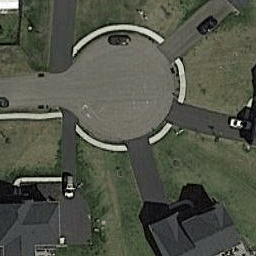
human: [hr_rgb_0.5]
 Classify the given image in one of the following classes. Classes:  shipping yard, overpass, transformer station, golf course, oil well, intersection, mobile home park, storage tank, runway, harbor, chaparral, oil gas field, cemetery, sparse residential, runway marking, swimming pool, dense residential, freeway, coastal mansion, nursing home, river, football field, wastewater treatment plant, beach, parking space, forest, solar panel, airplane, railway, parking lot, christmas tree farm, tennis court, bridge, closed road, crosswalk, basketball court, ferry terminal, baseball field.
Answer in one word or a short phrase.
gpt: closed road